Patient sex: F
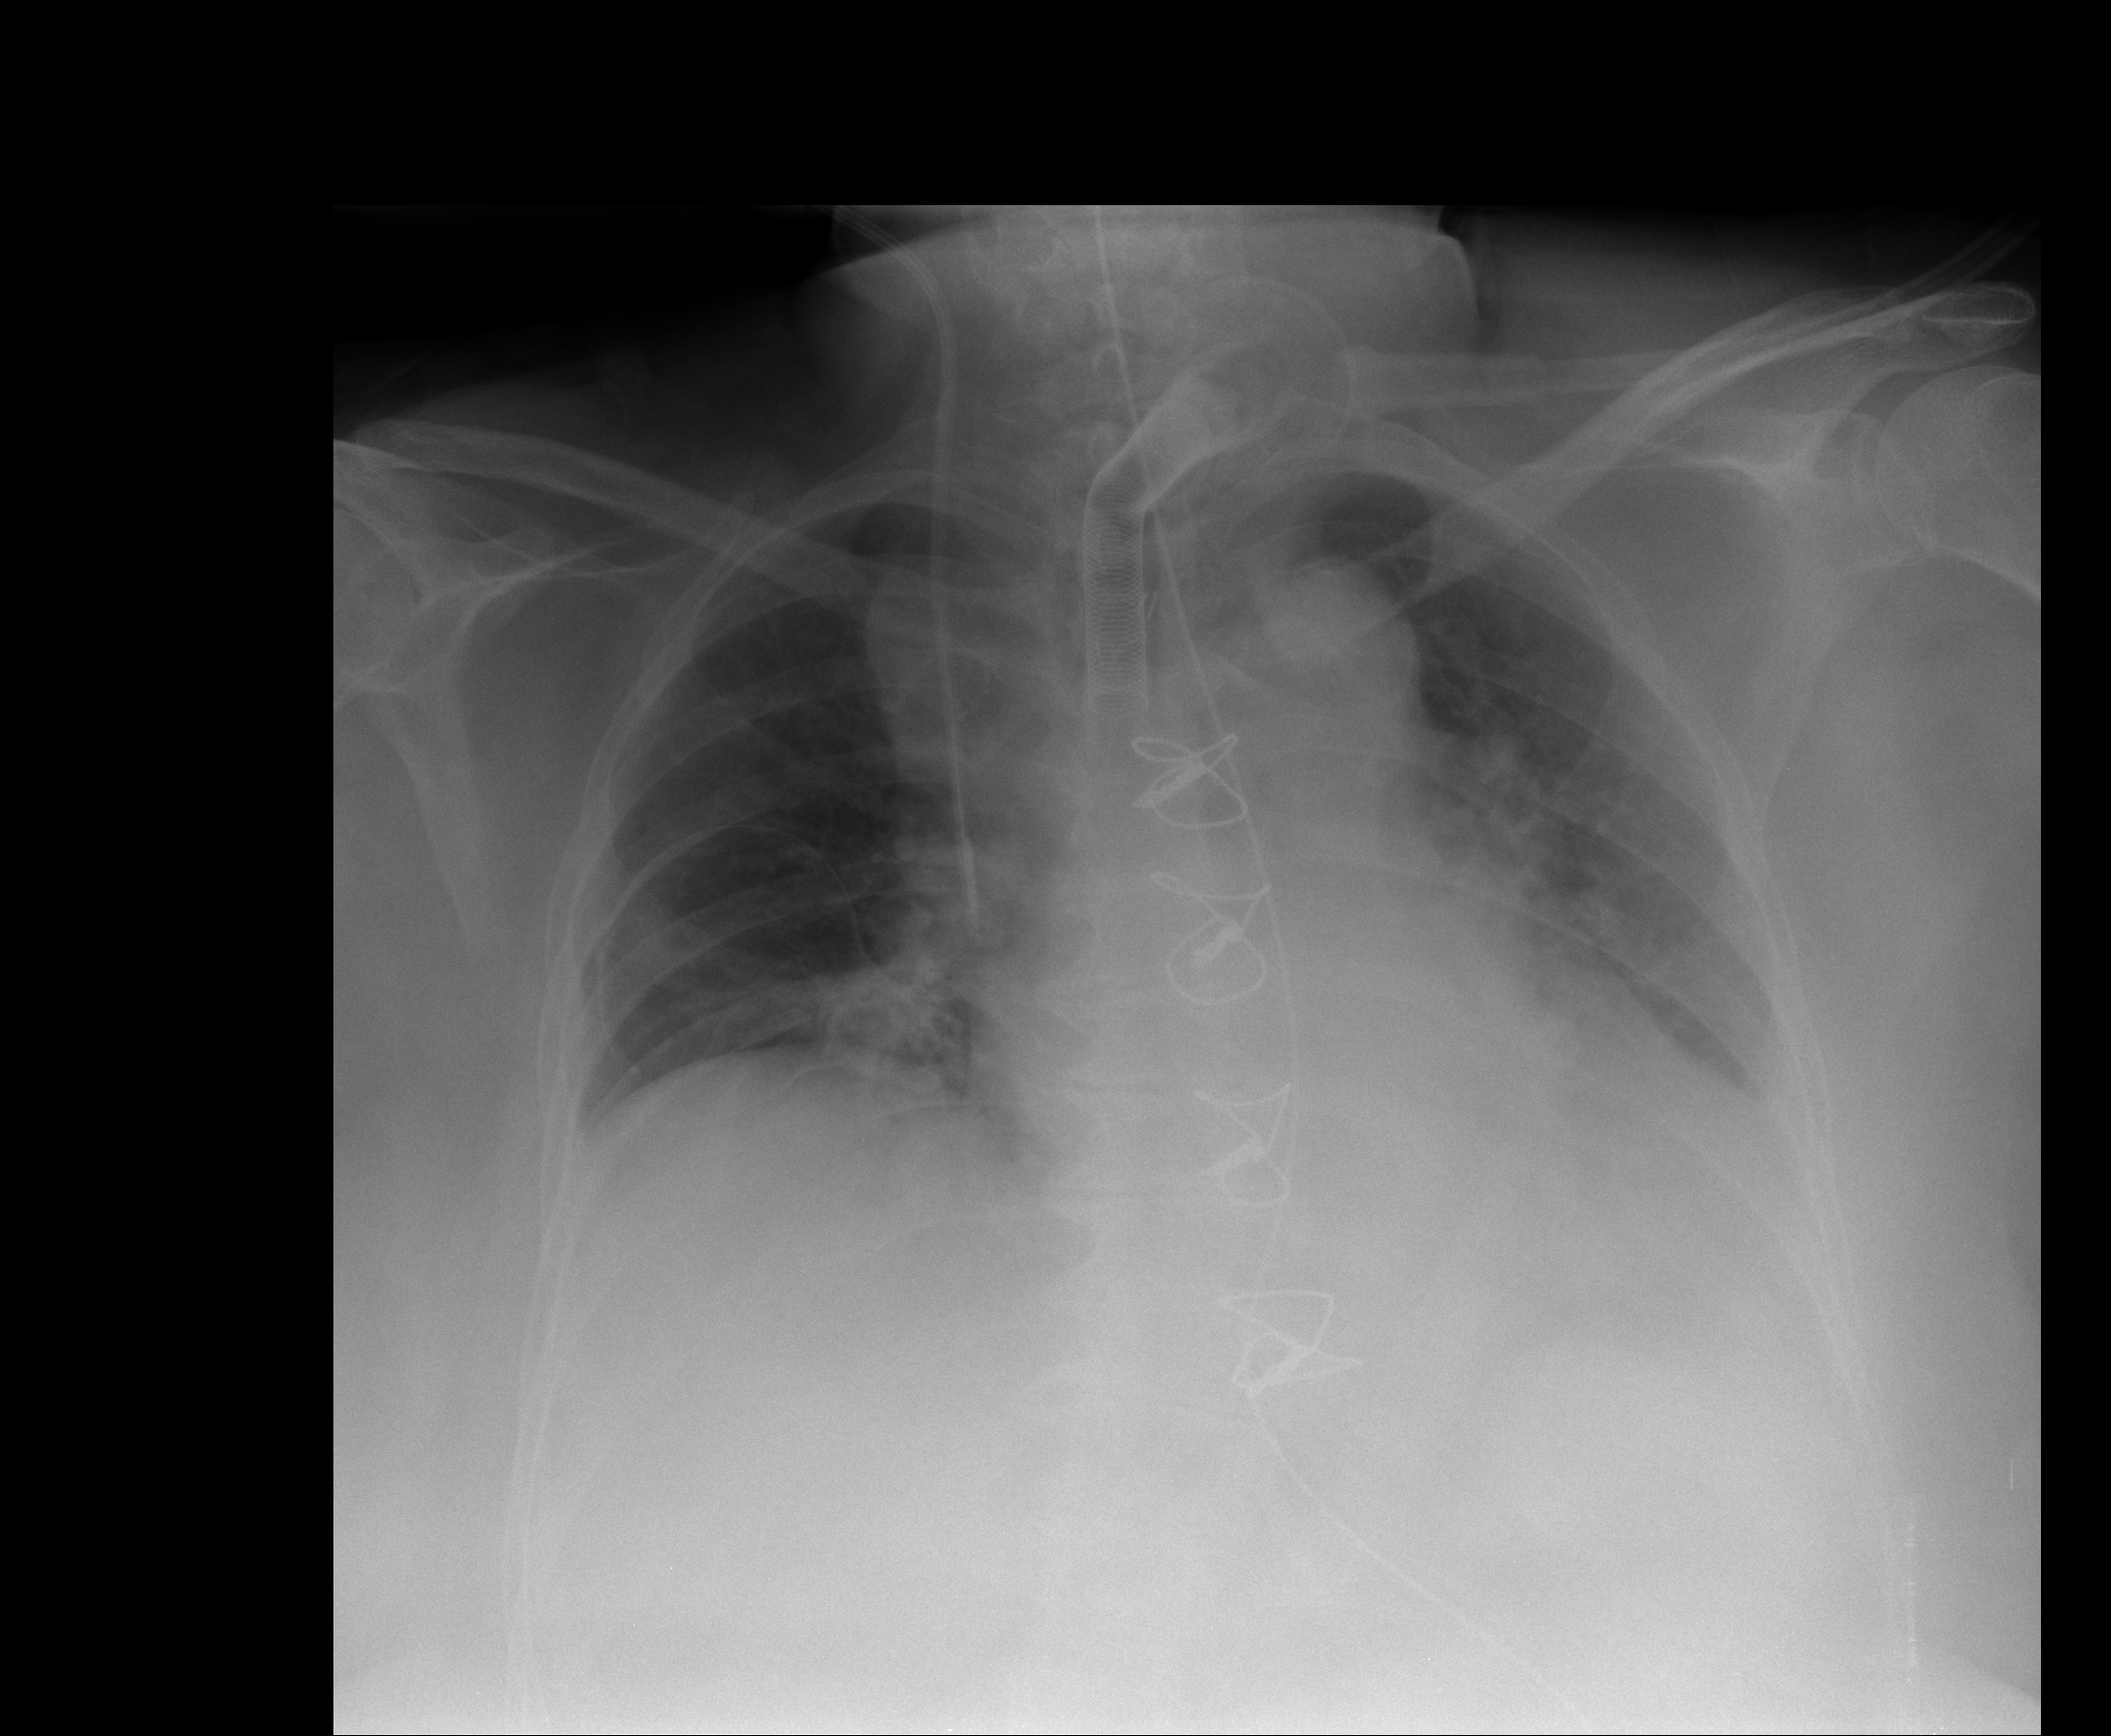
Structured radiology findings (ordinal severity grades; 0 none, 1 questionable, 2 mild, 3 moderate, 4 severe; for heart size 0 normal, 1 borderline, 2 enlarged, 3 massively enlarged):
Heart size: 0
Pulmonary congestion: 0
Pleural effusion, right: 0
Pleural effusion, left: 2
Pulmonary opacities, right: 0
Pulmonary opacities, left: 0
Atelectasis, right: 2
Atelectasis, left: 2